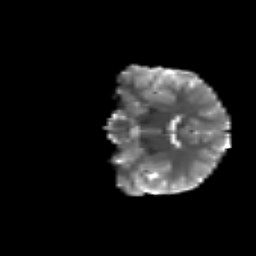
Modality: T2w
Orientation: coronal
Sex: female
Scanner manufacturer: siemens
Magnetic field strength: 3 T
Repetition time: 5 s
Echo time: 0.071 s